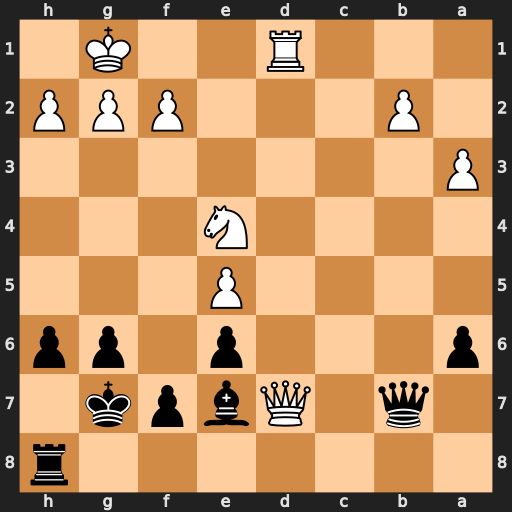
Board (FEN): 7r/1q1Qbpk1/p3p1pp/4P3/4N3/P7/1P3PPP/3R2K1
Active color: b
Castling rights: -
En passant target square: -
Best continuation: Rd8 Qxd8 Bxd8